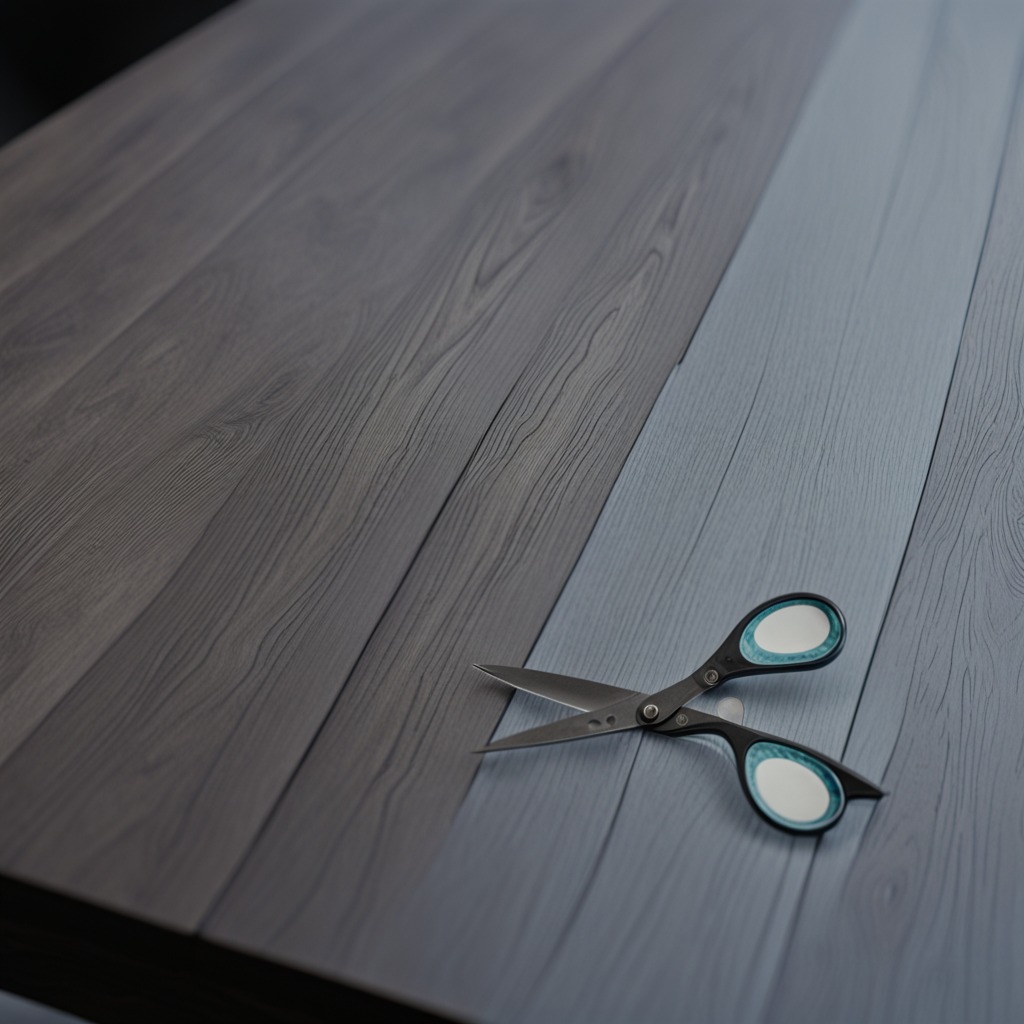
A scissor lying on a table with faint burn marks in a small garage at twilight